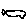
Label: fish